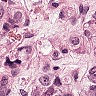
Metastatic tissue present: yes